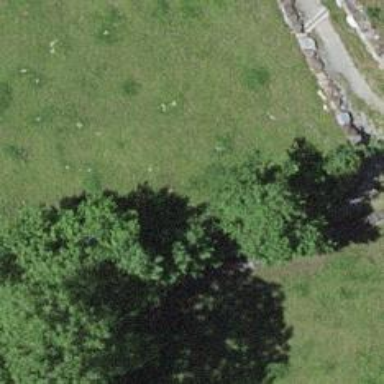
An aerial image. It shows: Dry stone wall barrier.